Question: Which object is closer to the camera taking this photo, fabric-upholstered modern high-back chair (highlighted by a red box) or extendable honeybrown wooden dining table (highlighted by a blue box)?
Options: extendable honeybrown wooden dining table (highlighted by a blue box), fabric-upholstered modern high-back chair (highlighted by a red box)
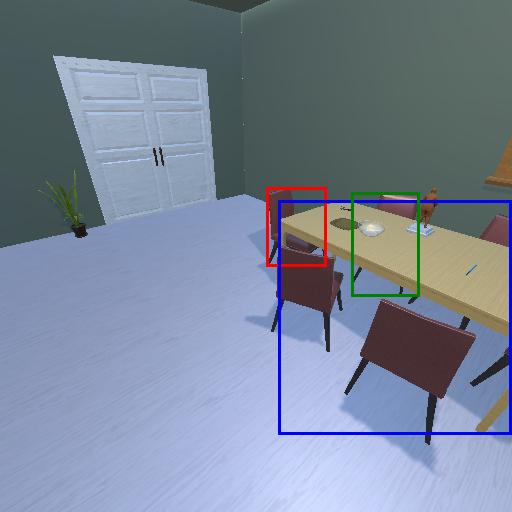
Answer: extendable honeybrown wooden dining table (highlighted by a blue box)